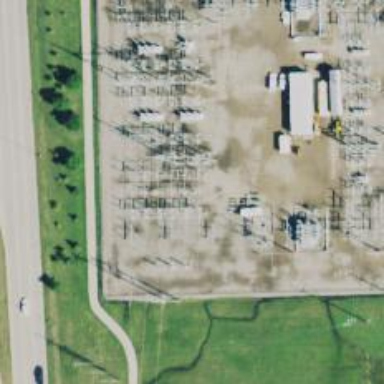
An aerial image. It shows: Switch for power supply.